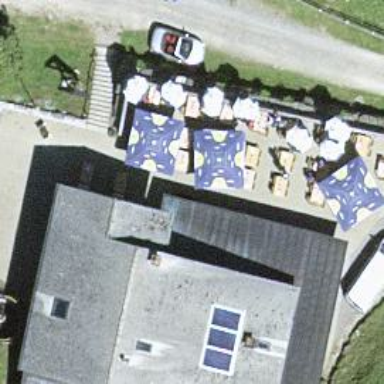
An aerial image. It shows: Restaurant.